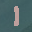
Label: 1